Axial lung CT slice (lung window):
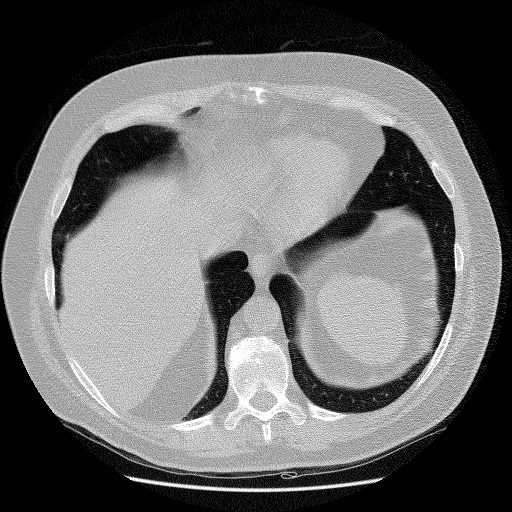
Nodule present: no